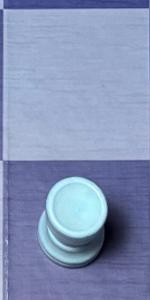
Label: Rook_White